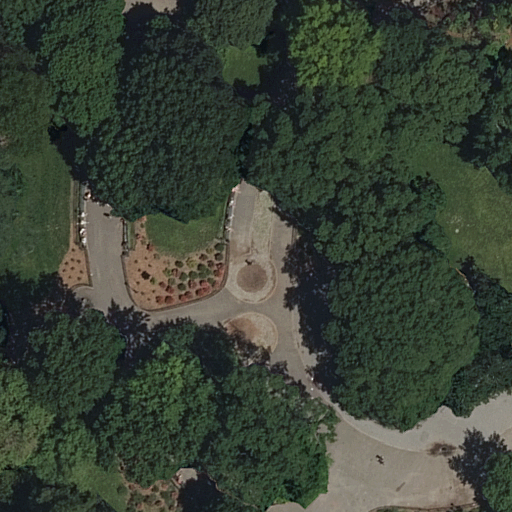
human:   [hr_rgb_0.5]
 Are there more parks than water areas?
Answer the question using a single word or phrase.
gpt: yes

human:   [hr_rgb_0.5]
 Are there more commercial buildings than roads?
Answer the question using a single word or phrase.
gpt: no

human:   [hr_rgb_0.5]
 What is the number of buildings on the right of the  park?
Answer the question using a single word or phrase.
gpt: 0

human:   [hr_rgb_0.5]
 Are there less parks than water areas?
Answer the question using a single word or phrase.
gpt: no

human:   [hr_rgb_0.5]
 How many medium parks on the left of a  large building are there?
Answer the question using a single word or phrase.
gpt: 0

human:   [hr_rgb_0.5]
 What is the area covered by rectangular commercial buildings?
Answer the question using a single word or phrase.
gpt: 0m2

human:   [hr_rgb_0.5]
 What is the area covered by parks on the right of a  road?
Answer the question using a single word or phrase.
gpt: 5241m2

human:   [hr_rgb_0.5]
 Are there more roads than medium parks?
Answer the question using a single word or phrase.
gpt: yes

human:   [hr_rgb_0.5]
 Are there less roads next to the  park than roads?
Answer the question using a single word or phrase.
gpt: no

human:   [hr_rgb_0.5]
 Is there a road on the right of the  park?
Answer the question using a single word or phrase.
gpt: no

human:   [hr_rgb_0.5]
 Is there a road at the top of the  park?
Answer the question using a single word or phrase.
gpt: no

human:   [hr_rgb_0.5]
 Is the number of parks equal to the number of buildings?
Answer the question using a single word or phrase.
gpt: no

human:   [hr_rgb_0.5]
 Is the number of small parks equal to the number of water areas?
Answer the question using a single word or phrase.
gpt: yes

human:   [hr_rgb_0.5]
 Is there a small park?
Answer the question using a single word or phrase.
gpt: no

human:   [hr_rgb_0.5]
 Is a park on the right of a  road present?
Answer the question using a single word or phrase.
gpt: yes

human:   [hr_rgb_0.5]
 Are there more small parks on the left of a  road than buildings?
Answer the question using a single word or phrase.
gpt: no

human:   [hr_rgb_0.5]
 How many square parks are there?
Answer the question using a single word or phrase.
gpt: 0

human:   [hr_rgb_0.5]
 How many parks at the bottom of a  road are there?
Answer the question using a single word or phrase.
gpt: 0

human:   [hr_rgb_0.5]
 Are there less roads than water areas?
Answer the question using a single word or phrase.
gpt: no

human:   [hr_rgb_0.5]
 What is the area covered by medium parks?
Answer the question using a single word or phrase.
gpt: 0m2

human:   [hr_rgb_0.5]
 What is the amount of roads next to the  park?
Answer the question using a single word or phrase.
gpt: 6

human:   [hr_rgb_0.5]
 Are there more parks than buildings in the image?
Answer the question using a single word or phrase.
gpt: yes

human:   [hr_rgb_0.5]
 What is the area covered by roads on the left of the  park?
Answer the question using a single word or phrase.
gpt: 0m2

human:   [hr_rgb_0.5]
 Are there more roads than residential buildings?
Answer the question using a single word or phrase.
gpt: yes

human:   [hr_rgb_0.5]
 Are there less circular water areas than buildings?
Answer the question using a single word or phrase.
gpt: no

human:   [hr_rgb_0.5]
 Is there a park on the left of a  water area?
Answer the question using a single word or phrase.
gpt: no

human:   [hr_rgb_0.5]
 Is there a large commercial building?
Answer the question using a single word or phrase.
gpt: no

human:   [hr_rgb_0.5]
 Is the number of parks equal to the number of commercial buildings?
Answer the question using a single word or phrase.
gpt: no

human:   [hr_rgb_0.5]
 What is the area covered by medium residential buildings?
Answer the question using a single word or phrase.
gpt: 0m2

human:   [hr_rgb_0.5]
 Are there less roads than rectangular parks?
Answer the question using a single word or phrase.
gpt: no

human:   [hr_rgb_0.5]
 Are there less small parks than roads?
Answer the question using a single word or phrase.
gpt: yes

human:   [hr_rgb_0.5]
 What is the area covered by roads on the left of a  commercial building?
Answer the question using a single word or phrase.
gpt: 0m2

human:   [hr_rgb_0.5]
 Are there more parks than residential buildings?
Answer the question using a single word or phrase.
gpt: yes

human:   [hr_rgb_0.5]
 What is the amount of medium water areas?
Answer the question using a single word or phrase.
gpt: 0

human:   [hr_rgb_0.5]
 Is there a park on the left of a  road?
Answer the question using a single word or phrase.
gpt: no

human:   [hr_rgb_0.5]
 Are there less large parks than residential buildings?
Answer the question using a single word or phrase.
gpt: no